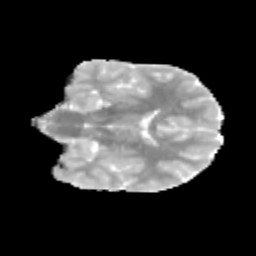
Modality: MD
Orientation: coronal
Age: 11
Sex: male
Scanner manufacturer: siemens
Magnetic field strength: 3 T
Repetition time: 3.8 s
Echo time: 0.07 s